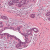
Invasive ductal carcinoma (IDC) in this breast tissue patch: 0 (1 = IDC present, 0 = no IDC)